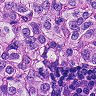
Metastatic tissue present: yes